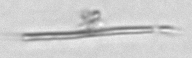
Label: fiber_TAG_external_detritus